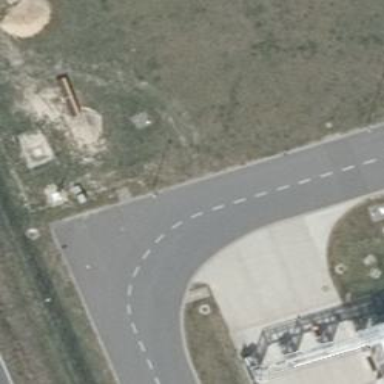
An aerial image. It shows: Asphalt road designated for service vehicles.